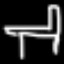
Label: chair